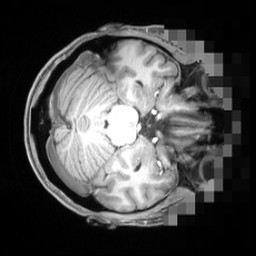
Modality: T1w
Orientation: axial
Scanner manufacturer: siemens
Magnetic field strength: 3 T
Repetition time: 2.55 s